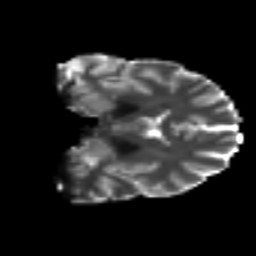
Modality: T2w
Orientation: coronal
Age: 26
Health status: ill
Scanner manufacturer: philips
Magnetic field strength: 3 T
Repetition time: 9 s
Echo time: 0.127 s